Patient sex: F
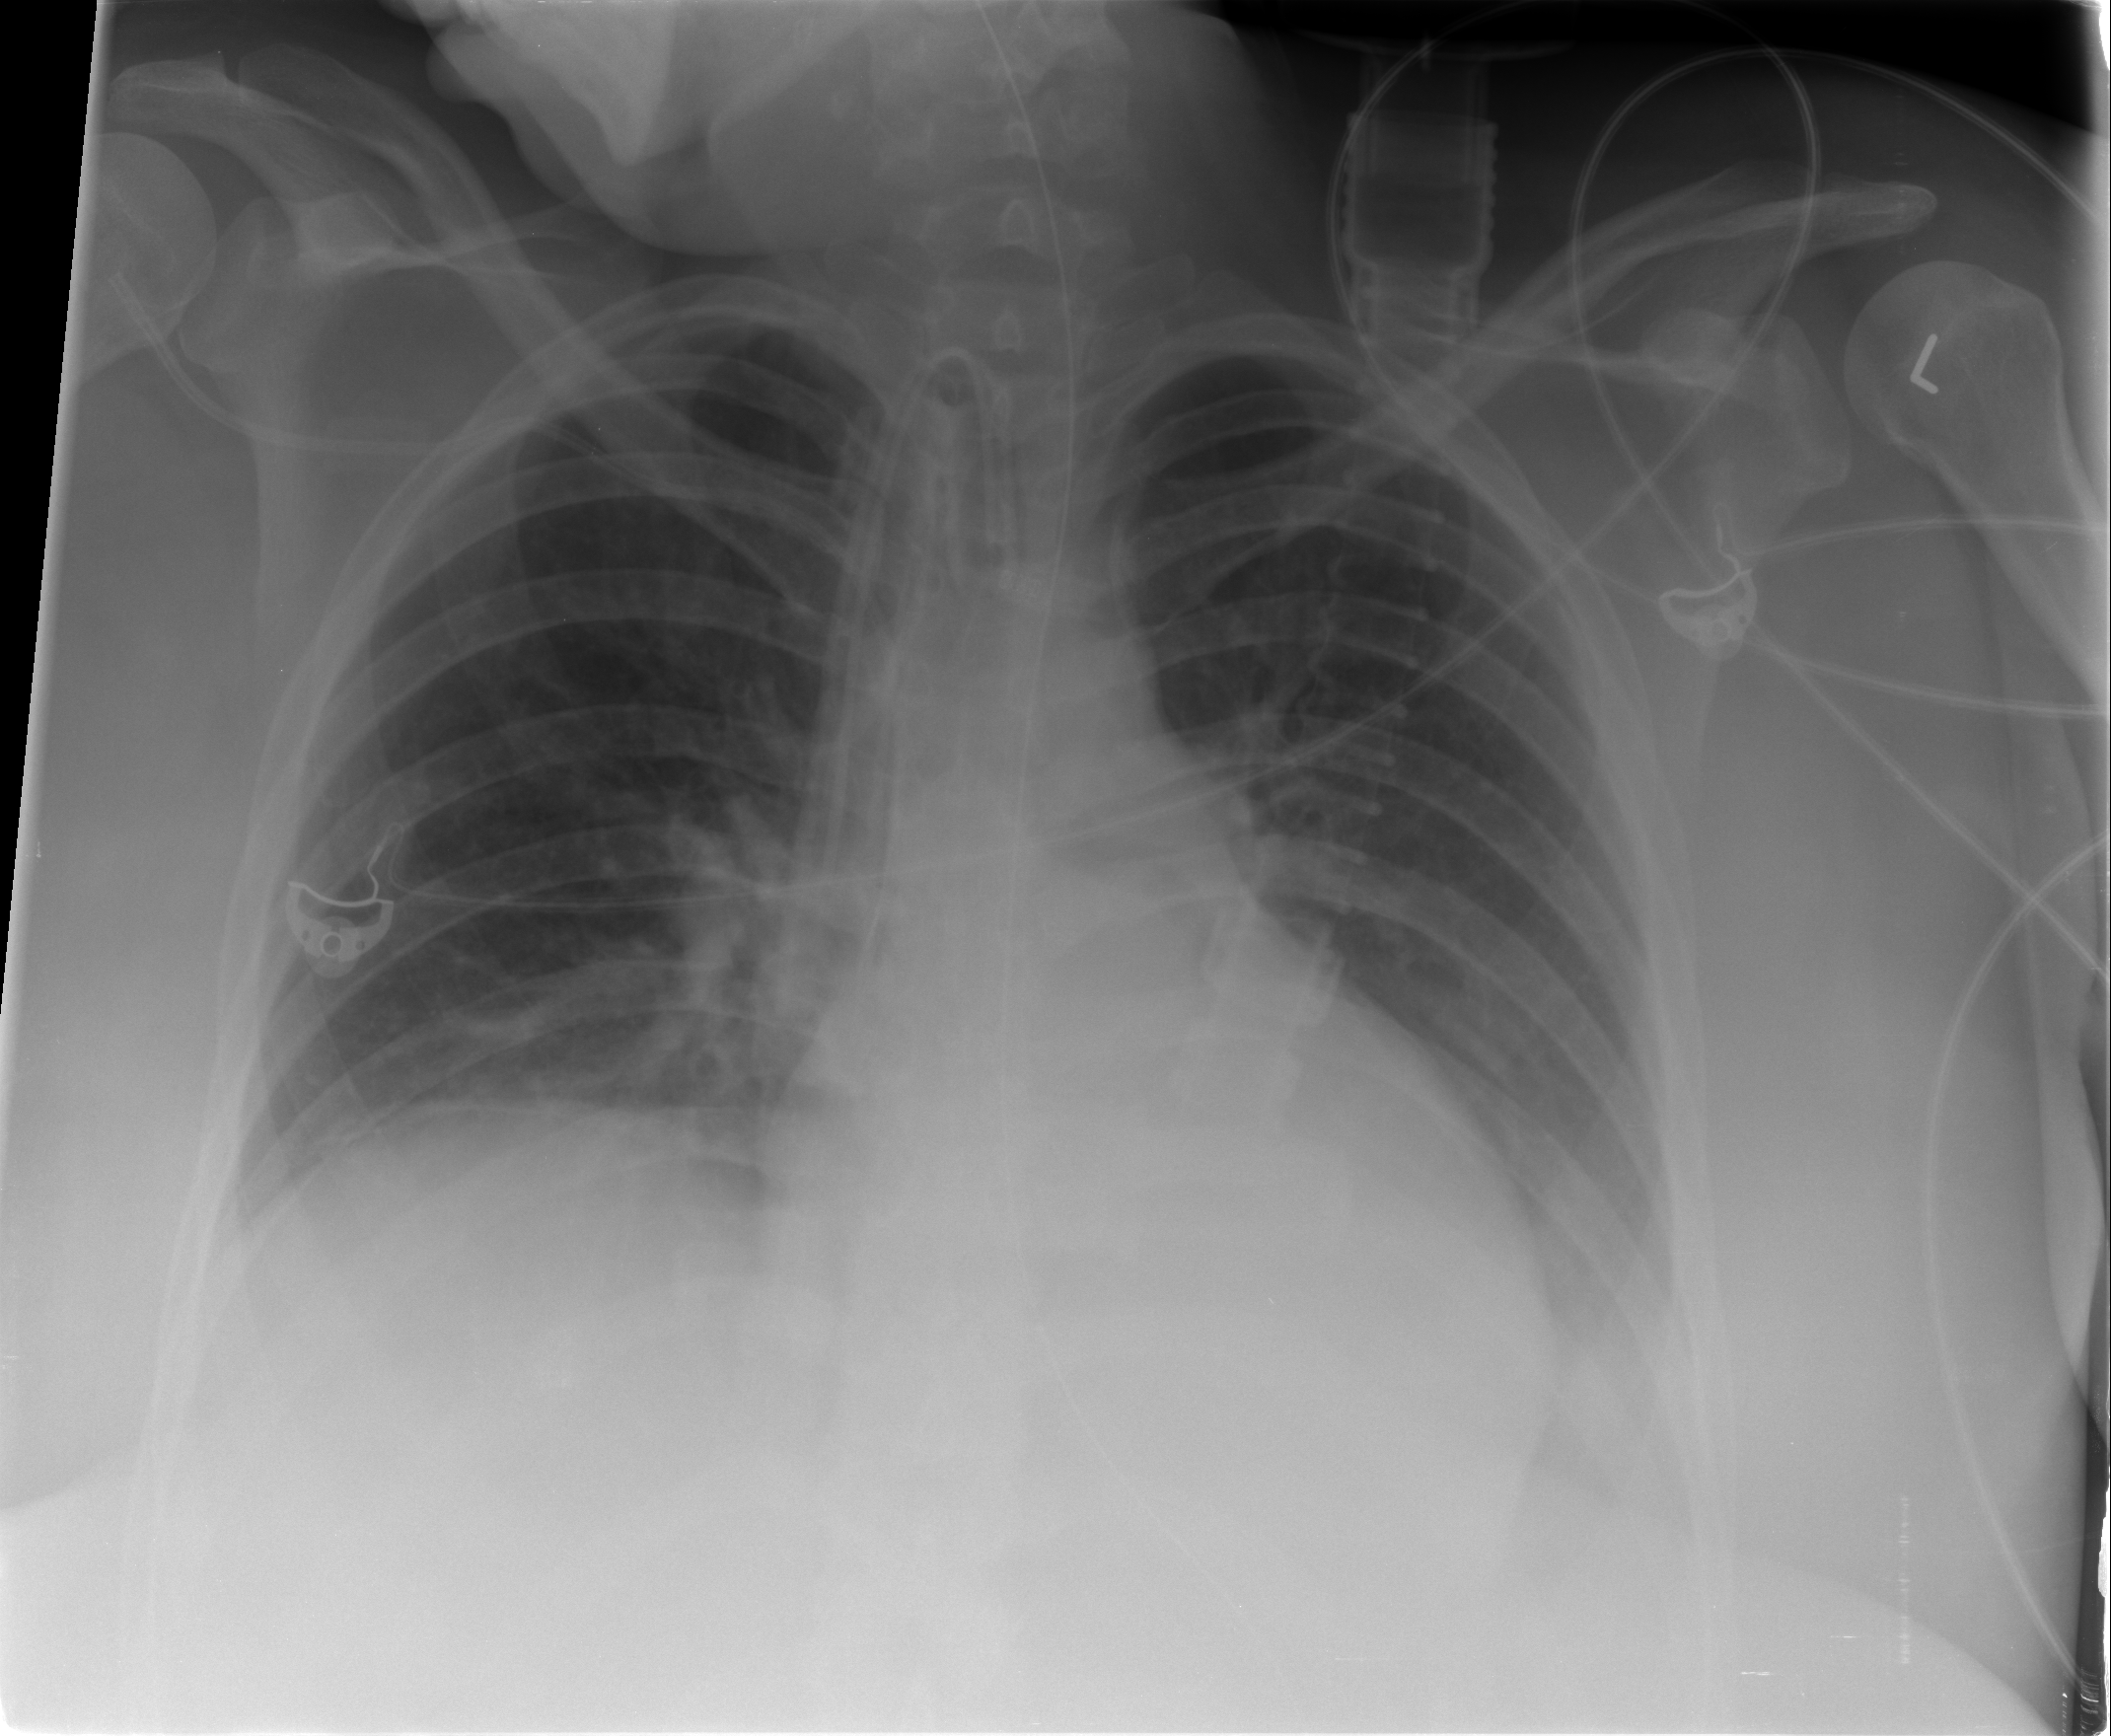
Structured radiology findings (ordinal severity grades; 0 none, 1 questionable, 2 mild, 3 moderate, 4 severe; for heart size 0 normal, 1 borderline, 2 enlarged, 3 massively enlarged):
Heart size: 1
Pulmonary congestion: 1
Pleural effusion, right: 2
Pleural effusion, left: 2
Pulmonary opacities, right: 1
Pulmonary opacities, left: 0
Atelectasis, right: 2
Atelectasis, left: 2